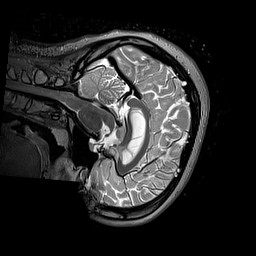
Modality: T2w
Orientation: sagittal
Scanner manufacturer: siemens
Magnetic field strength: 3 T
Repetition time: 3.2 s
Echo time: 0.406 s